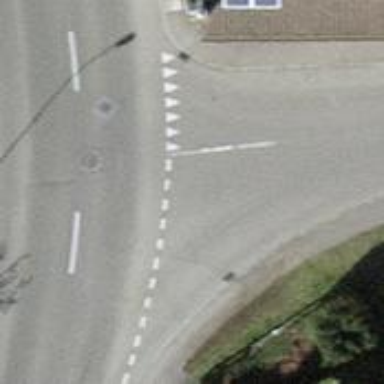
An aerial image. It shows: Road with "give way" sign.